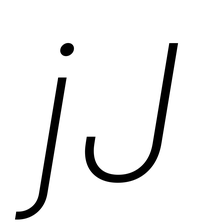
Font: Inter-Italic_ExtraLight_Italic